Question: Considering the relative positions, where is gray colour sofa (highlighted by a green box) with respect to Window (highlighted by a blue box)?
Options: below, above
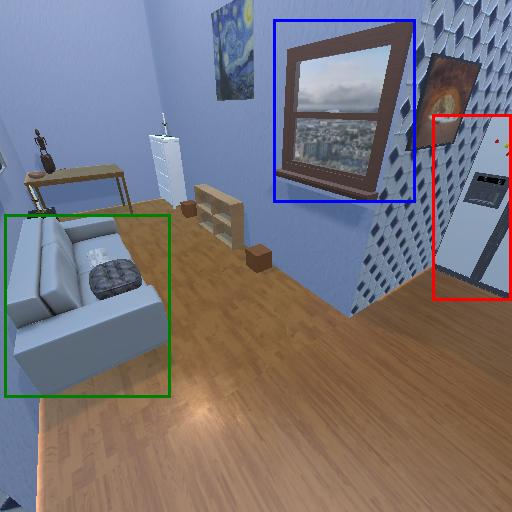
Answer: below